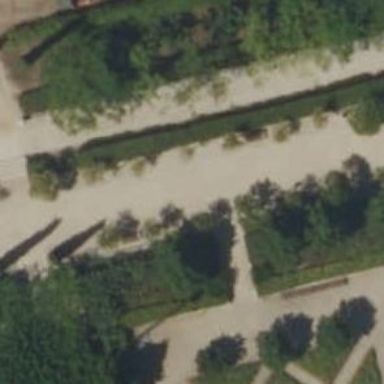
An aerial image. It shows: Footway made of paving stones.